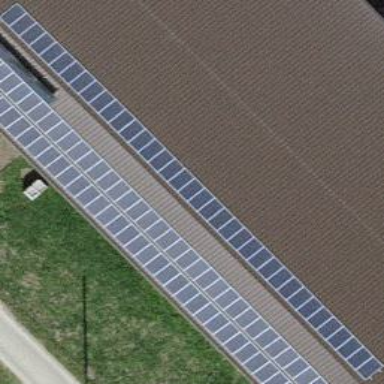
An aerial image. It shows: Solar power generator utilizing photovoltaic technology with solar photovoltaic panels.